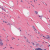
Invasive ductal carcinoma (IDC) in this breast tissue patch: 0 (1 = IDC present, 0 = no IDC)